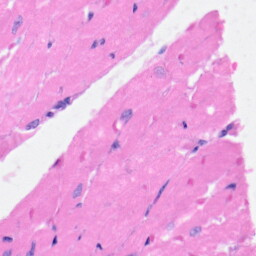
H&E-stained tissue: Heart